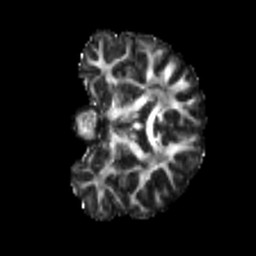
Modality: FA
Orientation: coronal
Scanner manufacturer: siemens
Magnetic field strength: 3 T
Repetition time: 4 s
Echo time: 0.0594 s